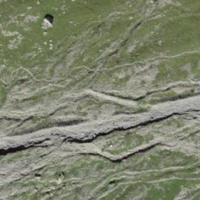
EUNIS habitat code: 26
Species observed at this site:
Anthus spinoletta